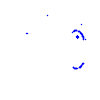
Particle: kaon